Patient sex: M
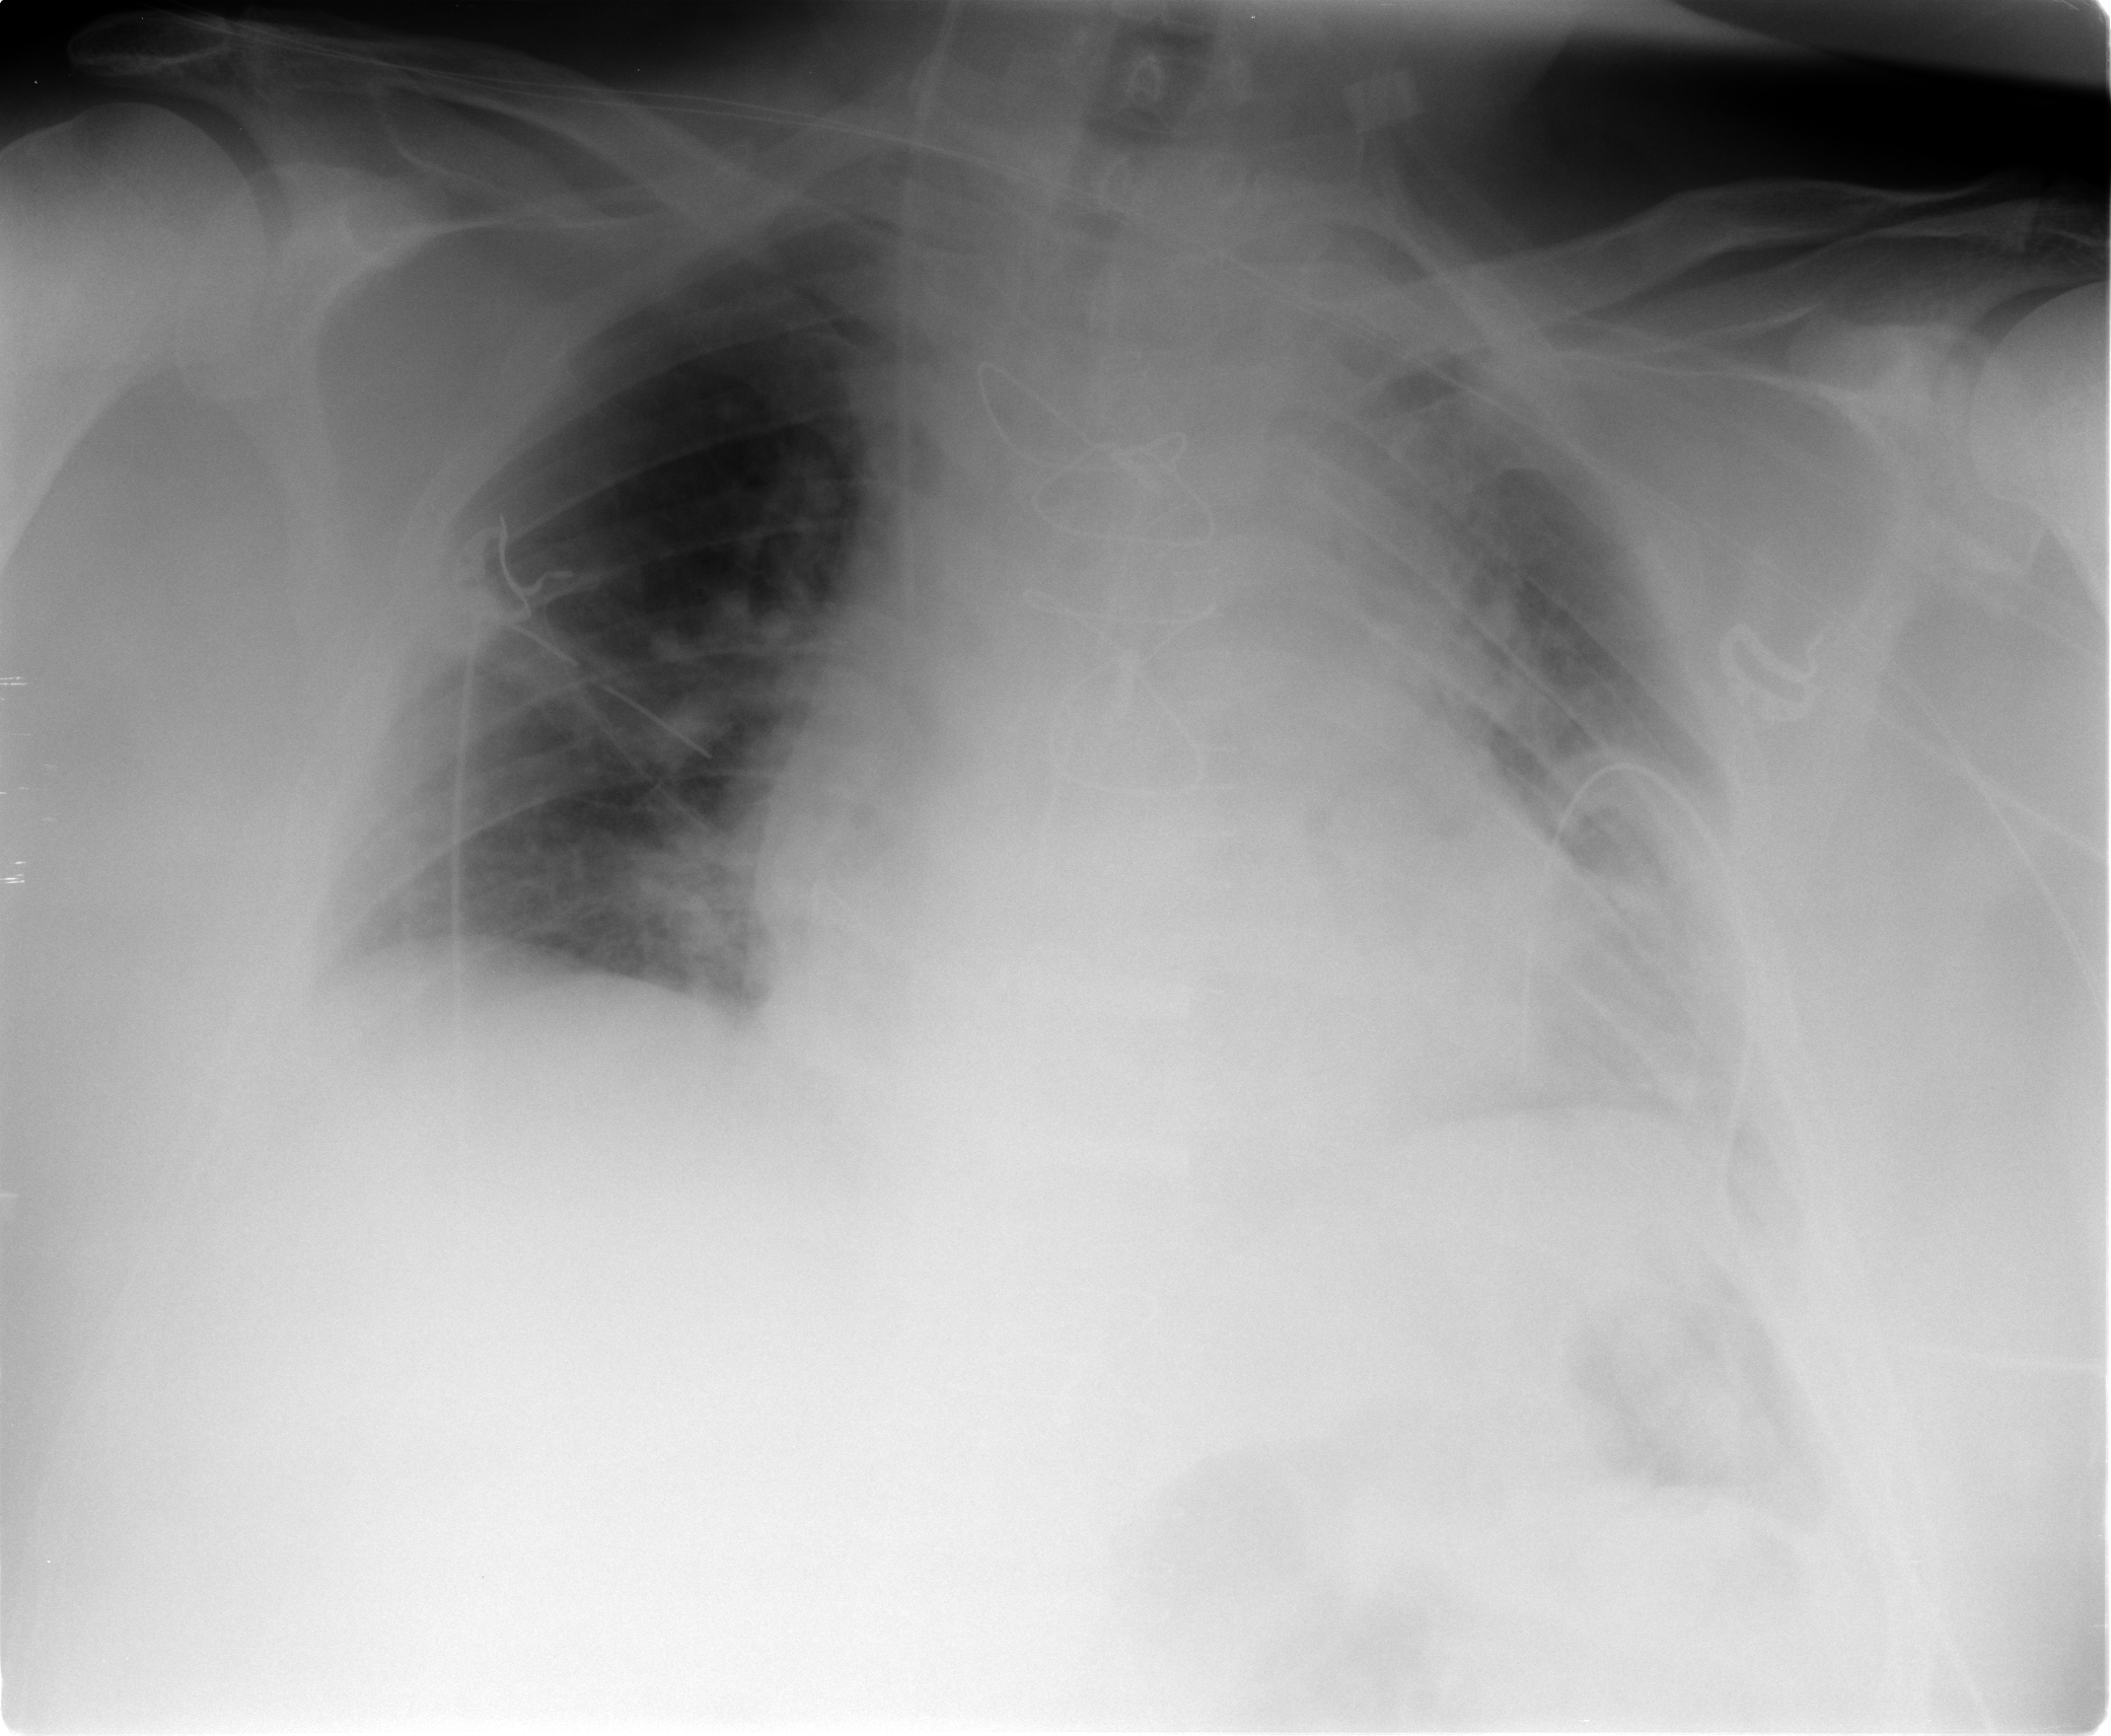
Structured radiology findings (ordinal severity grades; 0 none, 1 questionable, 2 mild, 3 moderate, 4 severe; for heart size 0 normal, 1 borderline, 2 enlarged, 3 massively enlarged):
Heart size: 2
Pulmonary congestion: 0
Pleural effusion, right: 0
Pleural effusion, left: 0
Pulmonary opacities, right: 0
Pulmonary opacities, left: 2
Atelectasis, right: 2
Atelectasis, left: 2